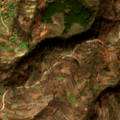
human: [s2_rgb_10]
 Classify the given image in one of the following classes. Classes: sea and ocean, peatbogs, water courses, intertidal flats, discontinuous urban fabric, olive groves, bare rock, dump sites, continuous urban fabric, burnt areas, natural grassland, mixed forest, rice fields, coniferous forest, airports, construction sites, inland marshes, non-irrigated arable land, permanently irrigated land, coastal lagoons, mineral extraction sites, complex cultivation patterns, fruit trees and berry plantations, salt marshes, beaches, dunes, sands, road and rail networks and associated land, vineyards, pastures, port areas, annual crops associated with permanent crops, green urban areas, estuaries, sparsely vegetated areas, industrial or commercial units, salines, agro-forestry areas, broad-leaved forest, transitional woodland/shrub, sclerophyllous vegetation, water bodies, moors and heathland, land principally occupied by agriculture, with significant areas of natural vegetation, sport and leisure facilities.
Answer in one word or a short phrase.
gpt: complex cultivation patterns, land principally occupied by agriculture, with significant areas of natural vegetation, broad-leaved forest, mixed forest